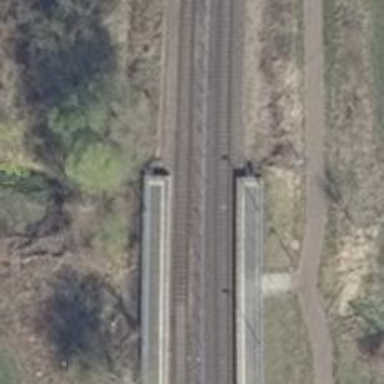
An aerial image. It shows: Railway stop with public transport stop position.